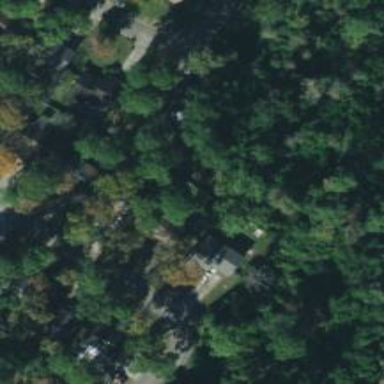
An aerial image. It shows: Neighborhood.